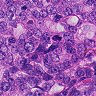
Metastatic tissue present: yes